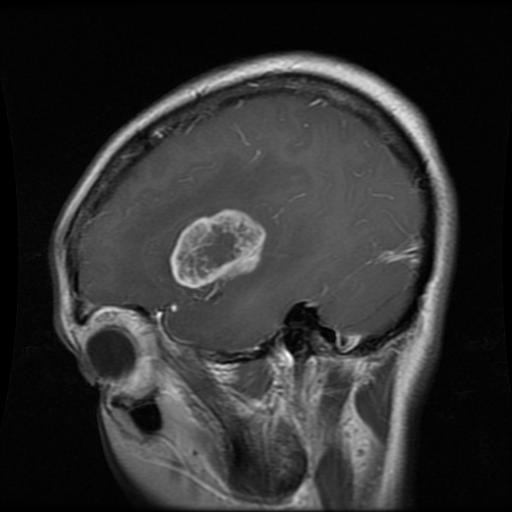
Label: glioma